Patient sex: M
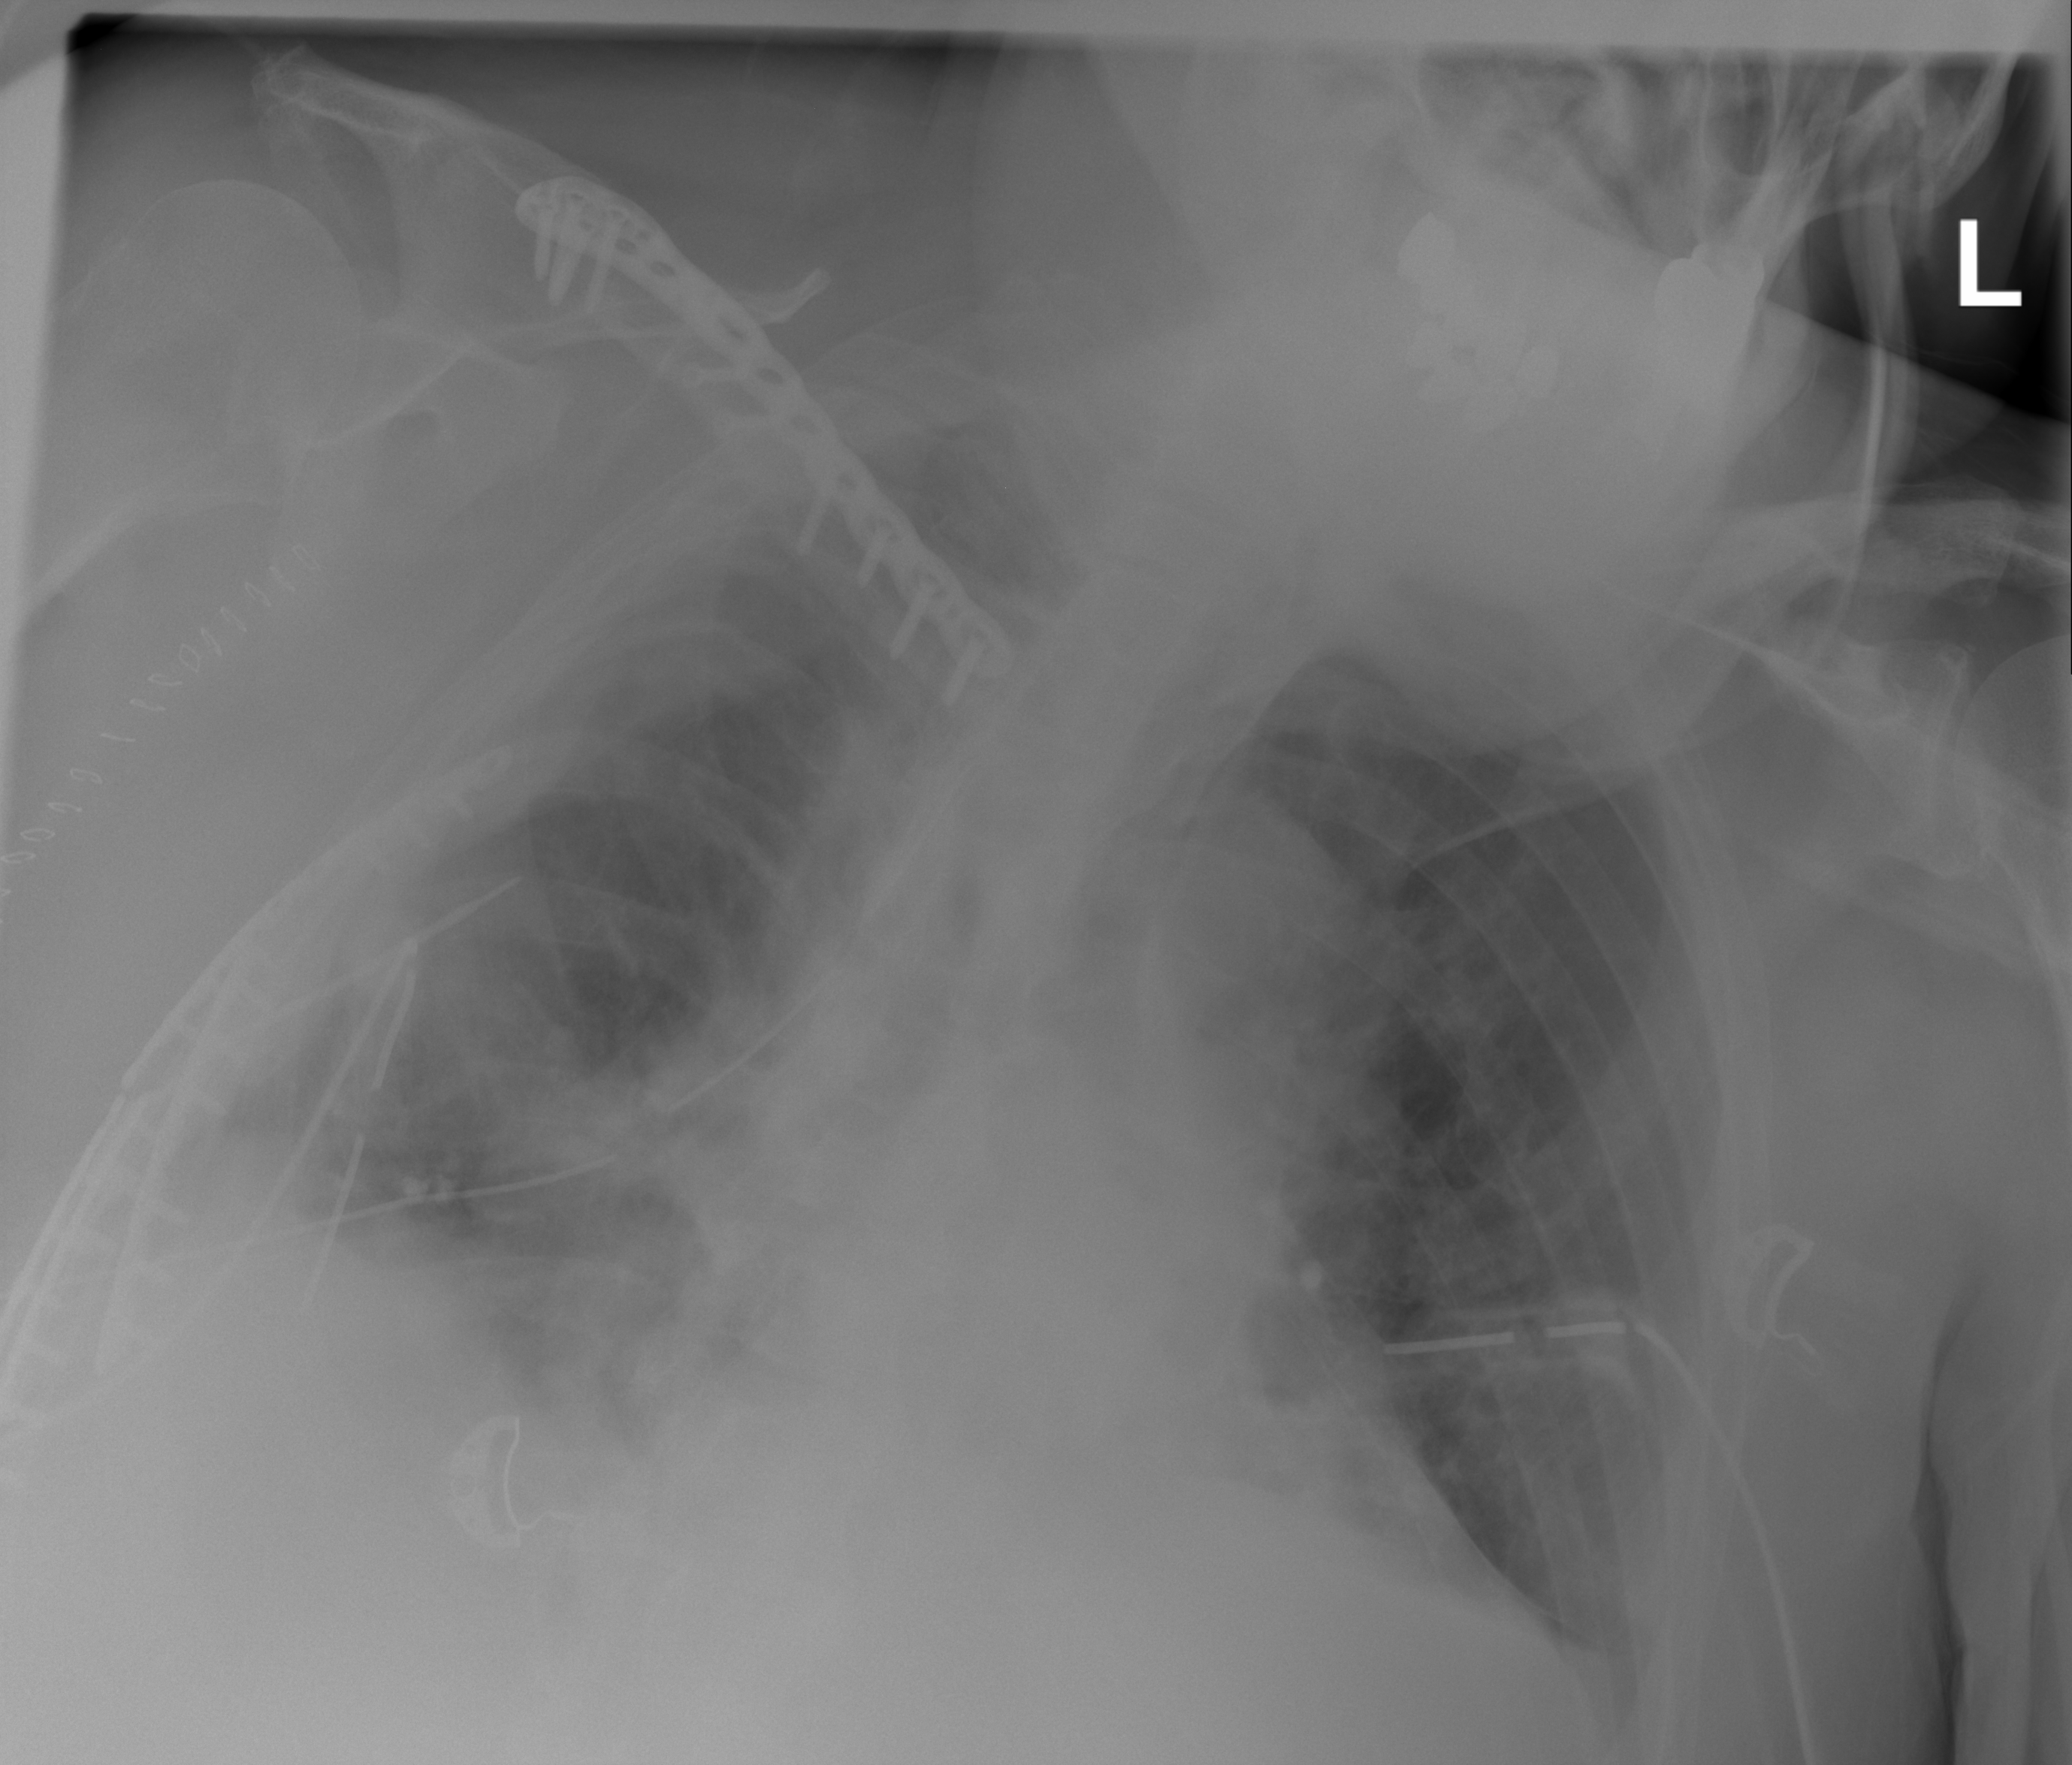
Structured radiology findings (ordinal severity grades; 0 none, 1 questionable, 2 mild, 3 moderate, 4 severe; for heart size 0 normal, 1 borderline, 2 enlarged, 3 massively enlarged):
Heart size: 2
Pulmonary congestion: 2
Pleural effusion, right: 2
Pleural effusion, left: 2
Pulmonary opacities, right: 2
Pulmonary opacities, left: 0
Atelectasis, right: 2
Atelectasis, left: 2